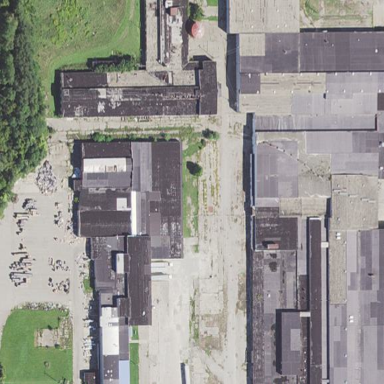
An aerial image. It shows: Historic factory.